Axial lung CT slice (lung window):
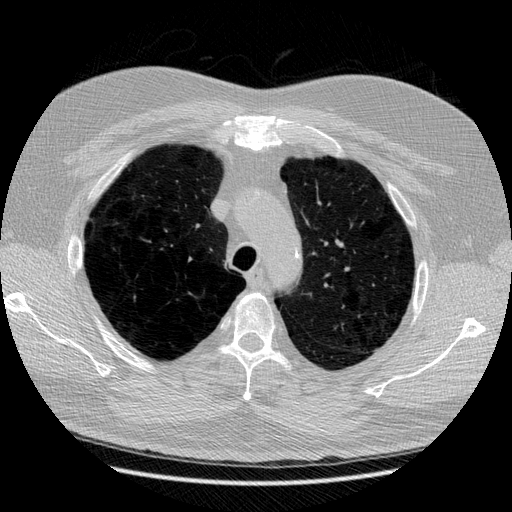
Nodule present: no